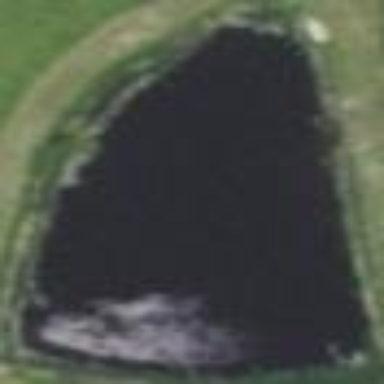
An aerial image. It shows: Pond surrounded by natural water.